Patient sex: F
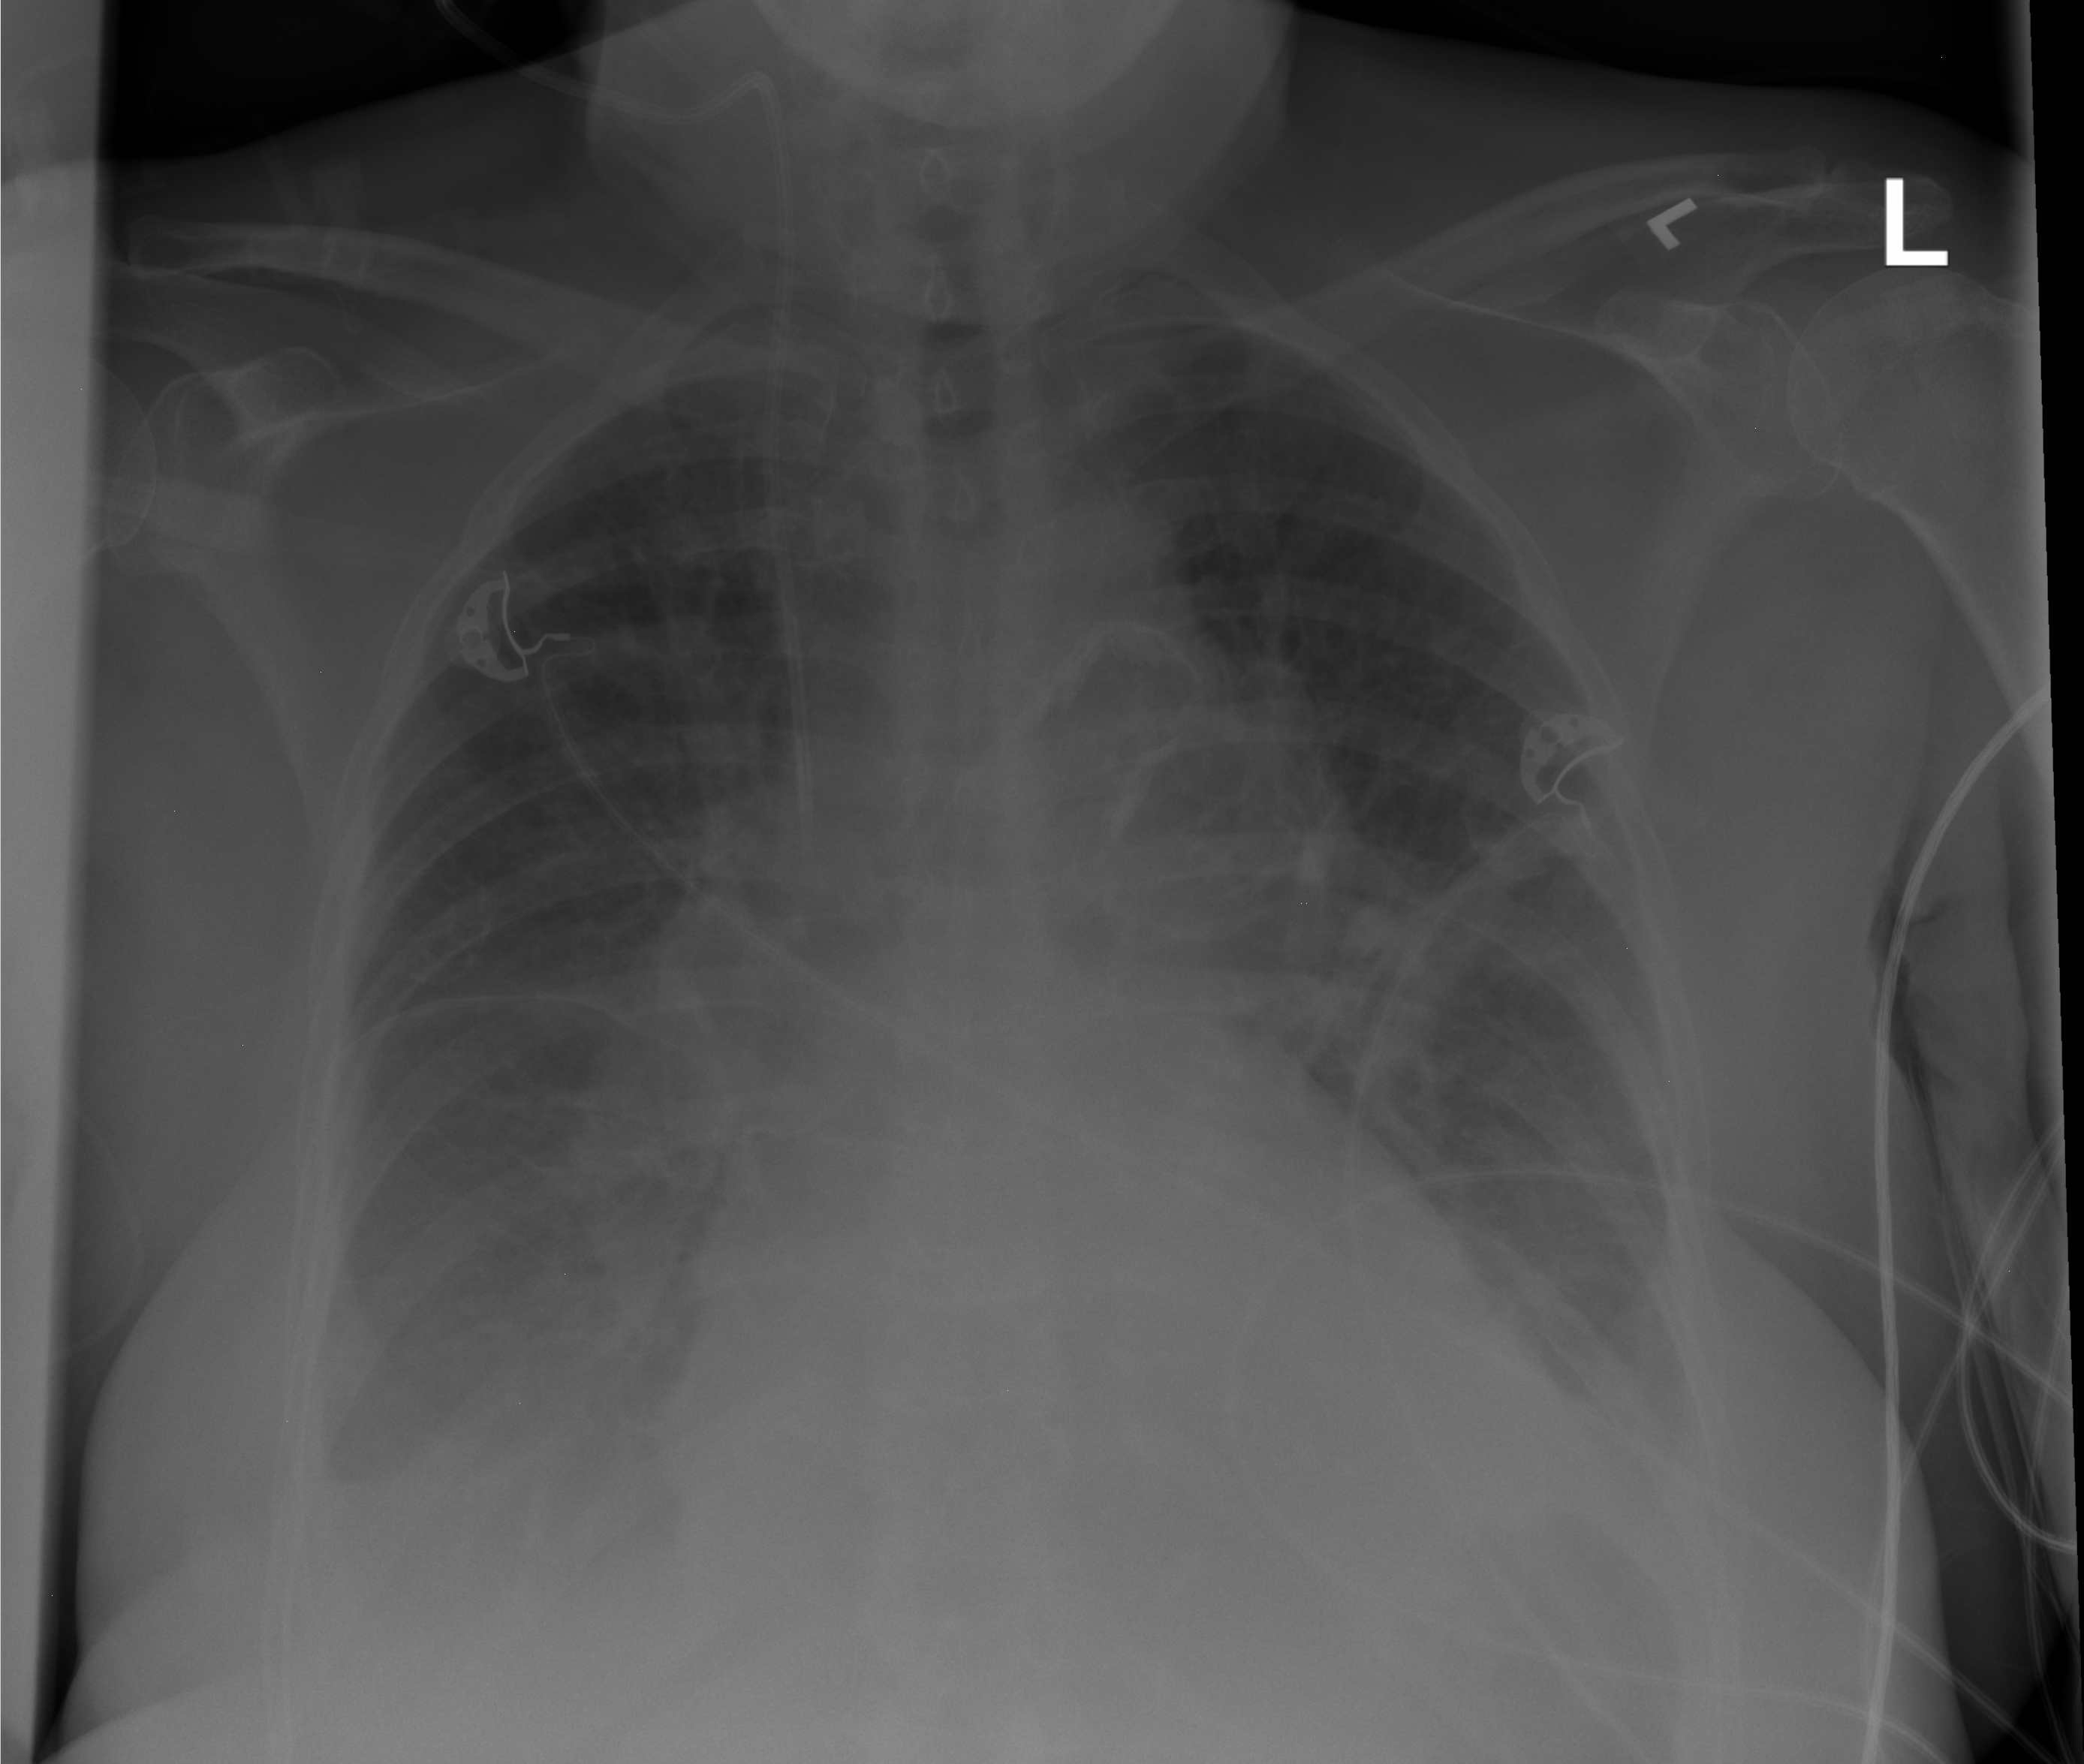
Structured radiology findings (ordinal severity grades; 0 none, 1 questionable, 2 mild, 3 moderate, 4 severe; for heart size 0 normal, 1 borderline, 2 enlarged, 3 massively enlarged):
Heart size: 1
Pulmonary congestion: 2
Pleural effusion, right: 2
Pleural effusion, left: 1
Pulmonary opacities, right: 0
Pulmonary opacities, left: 0
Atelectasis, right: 2
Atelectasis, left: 2